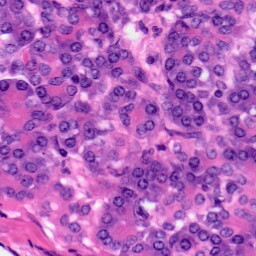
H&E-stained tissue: Pancreatic